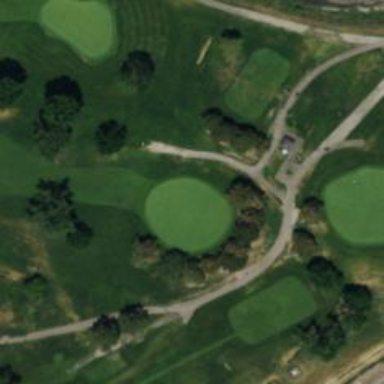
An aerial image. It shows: Well-maintained golf cartpath track.